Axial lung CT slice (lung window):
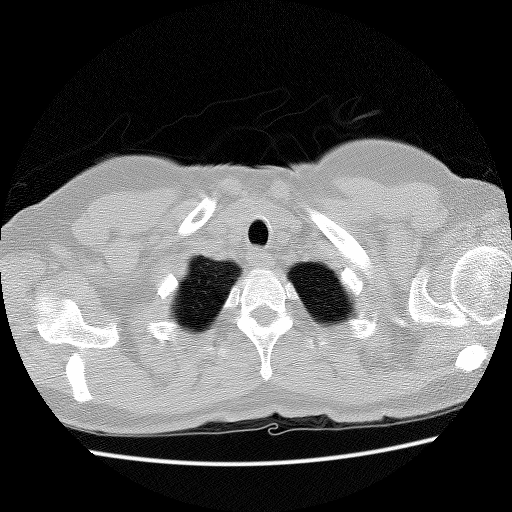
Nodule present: no